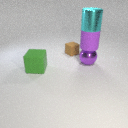
large cyan metal cylinder above large purple metal sphere